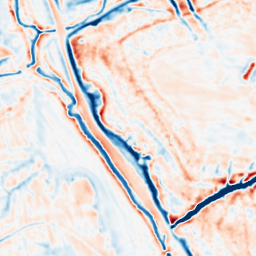
Category: multiscale
Decomposition family: dog_multiscale
Decomposition parameters: sigma_ratio: 1.6
n_scales: 3
base_sigma: 1
Upsampling method: regularized
Upsampling parameters: scale: 4
lambda_reg: 0.01
Upsampling scale: 4